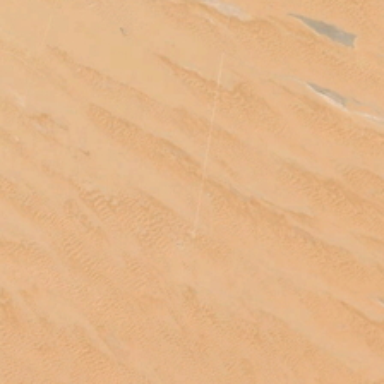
Many sands form a piece of desert .